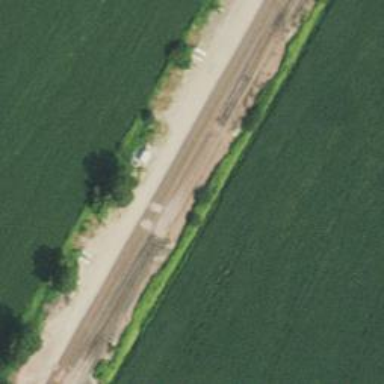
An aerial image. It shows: Railway crossover.